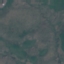
Land use / land cover: HerbaceousVegetation